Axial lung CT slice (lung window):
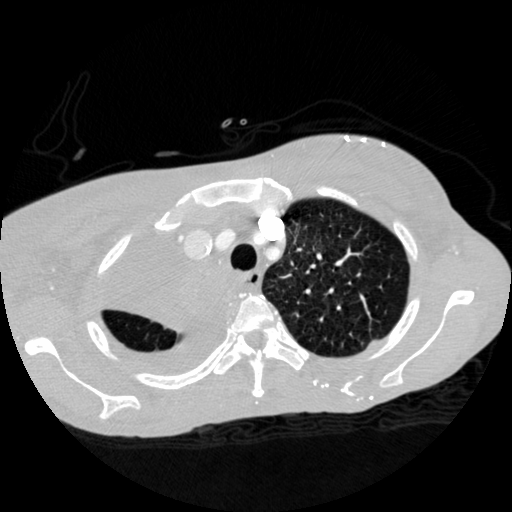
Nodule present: no